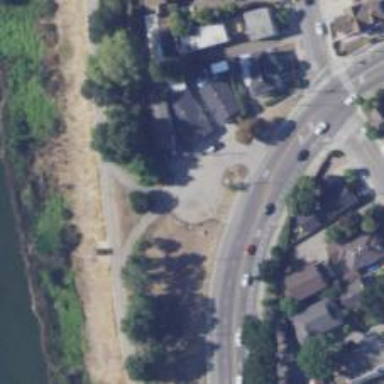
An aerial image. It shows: Cycleway.